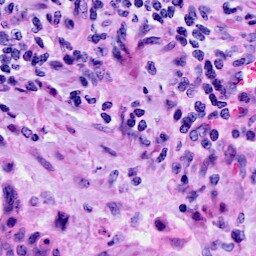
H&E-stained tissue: Cervix